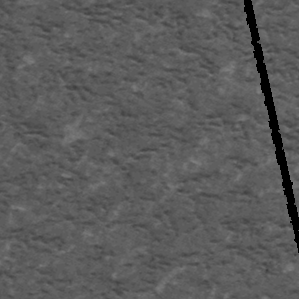
Label: frost